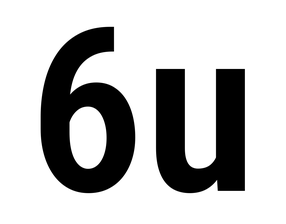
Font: Roboto_Condensed_SemiBold